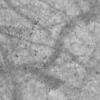
Label: not_dusty